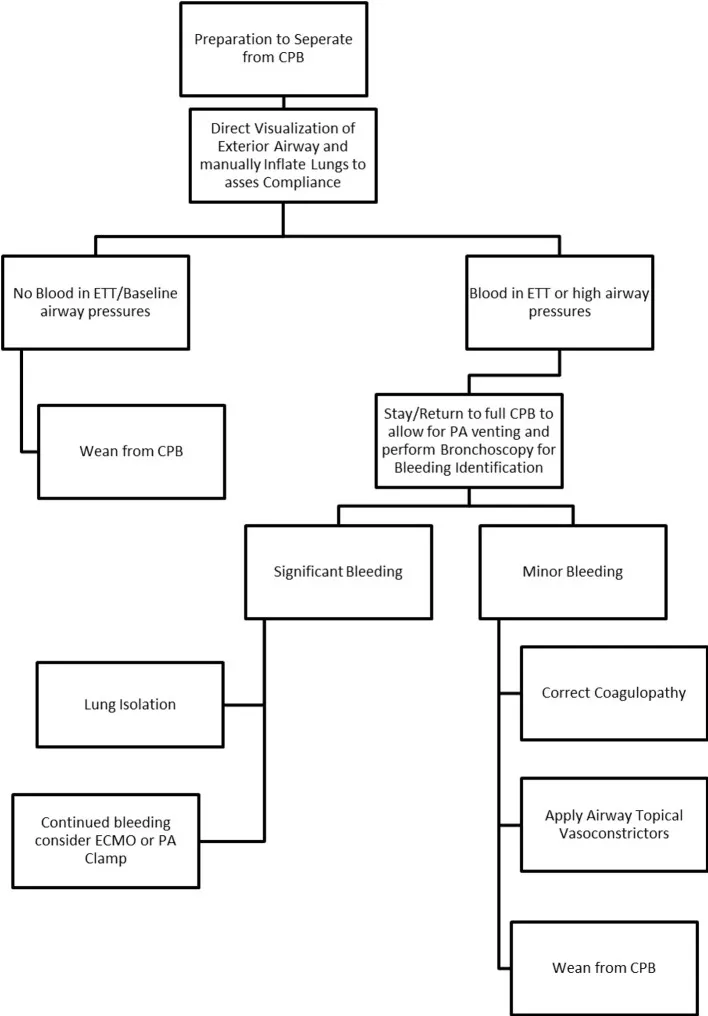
Algorithm for CTEPH Post Cardiopulmonary Bypass Management.
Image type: chart (chart)